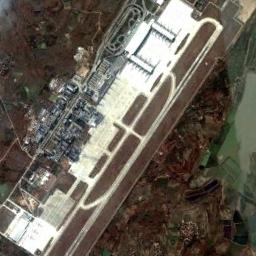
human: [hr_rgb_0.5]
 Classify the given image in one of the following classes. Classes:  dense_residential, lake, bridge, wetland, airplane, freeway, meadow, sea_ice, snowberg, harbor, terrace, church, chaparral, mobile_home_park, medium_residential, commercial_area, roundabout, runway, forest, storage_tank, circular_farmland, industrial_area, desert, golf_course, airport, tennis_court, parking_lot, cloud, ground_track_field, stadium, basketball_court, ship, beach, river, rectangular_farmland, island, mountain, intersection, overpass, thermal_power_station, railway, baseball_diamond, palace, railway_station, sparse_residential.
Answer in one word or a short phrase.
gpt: airport